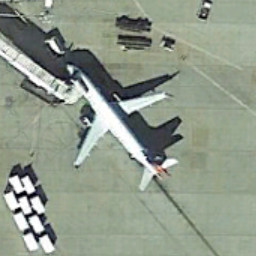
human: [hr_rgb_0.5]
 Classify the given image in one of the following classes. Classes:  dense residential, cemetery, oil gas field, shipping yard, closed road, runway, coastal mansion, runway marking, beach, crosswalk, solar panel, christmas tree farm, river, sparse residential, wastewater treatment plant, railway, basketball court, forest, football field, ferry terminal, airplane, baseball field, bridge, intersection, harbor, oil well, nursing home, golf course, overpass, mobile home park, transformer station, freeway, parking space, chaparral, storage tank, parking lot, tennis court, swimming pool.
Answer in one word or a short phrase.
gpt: airplane